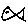
Label: fish